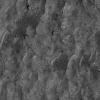
Atmospheric dust classification: not_dusty